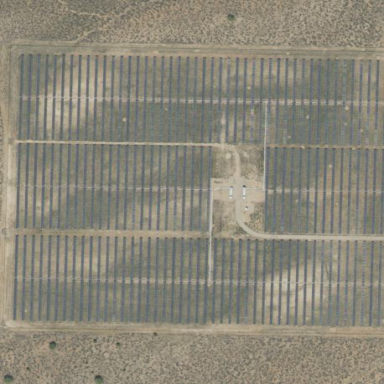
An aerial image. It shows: Solar power plant utilizing photovoltaic technology.